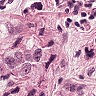
Metastatic tissue present: yes